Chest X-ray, PA view. Patient: 42 years old, sex F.
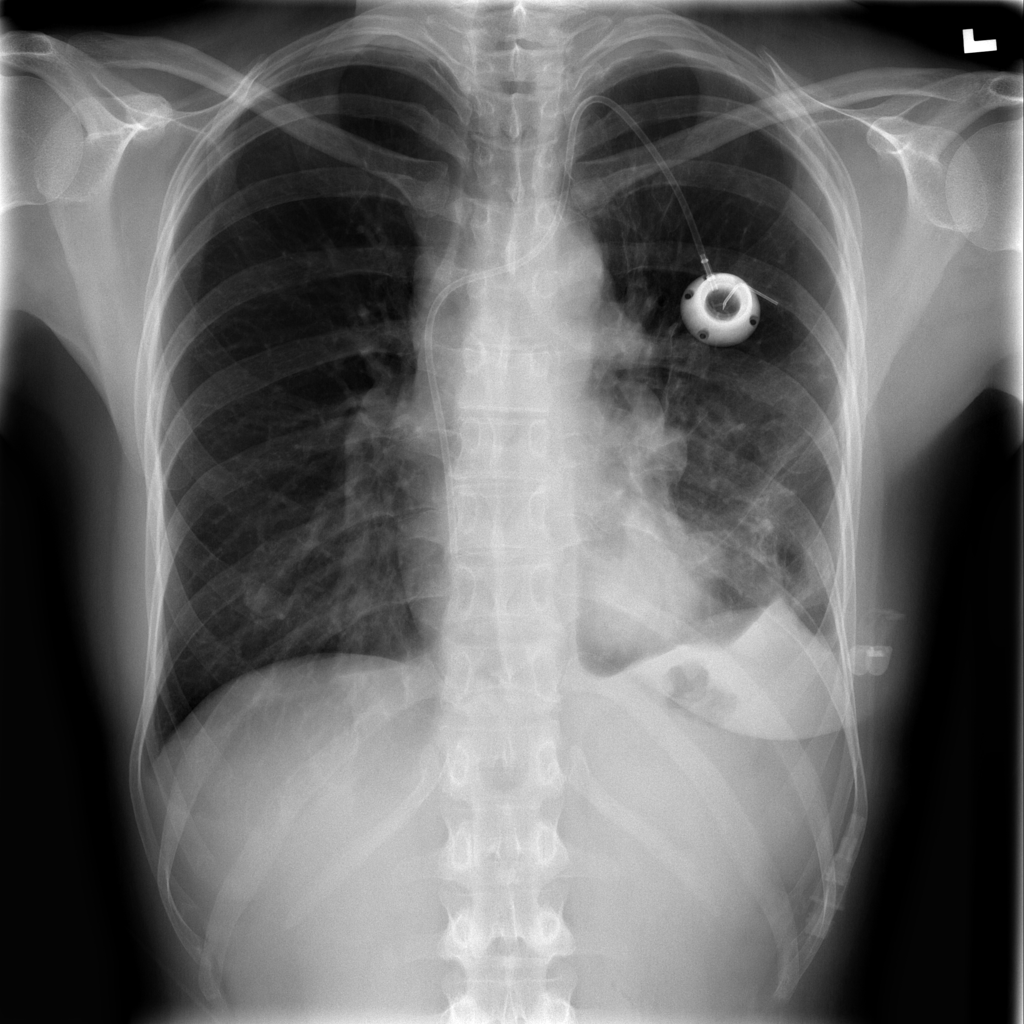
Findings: No Finding